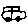
Label: car